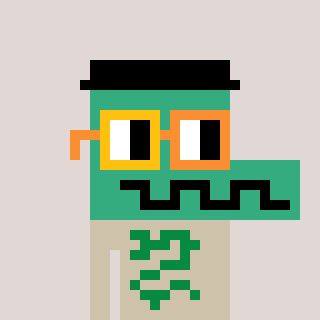
a pixel art character with square yellow and orange glasses, a crocodile-shaped head and a bege-colored body on a warm background